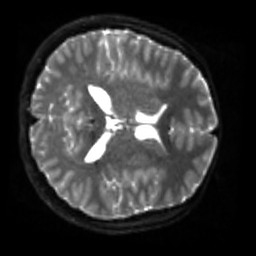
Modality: sbref
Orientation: axial
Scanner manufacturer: siemens
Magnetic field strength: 3 T
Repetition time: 4 s
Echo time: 0.0594 s